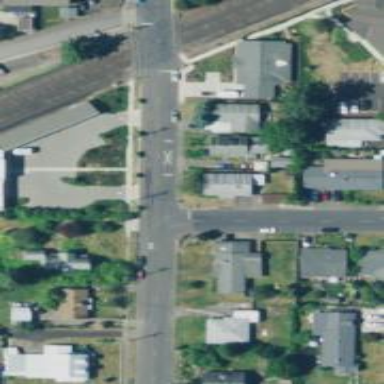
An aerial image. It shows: Tertiary road with sidewalk on the left.